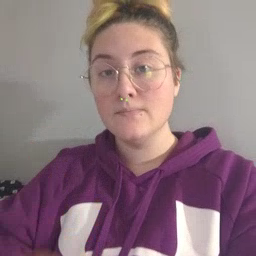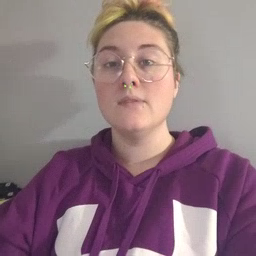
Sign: hesheit